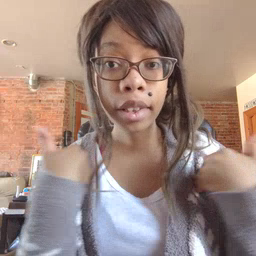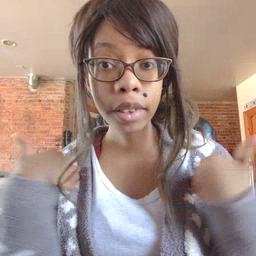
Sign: animal